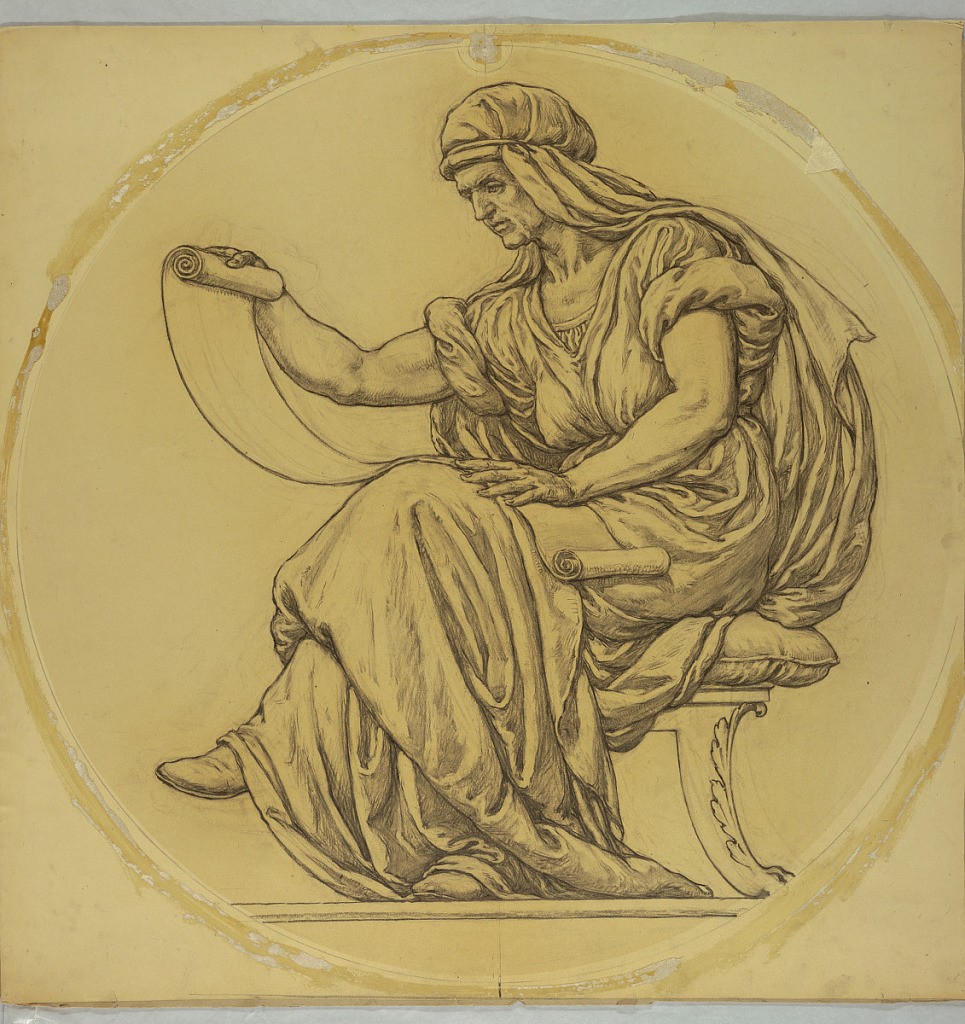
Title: Study for "Learning," Lunette in Hudson County Courthouse, Jersey City, NJ
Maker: Kenyon Cox, American, 1856–1919
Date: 1910
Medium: Charcoal and graphite on off-white wove paper, laid down
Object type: Drawing
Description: Seated allegorical male figure, facing towards the left, representing Learning. He holds an unfurled scroll in his right hand.